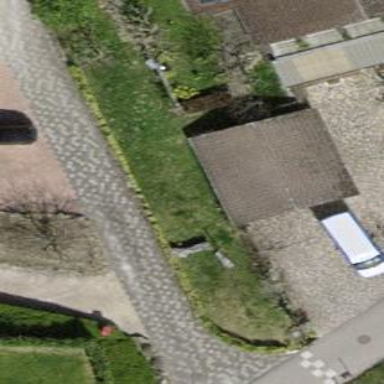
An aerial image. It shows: Garage.